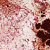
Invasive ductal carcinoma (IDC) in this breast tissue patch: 0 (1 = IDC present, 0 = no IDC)